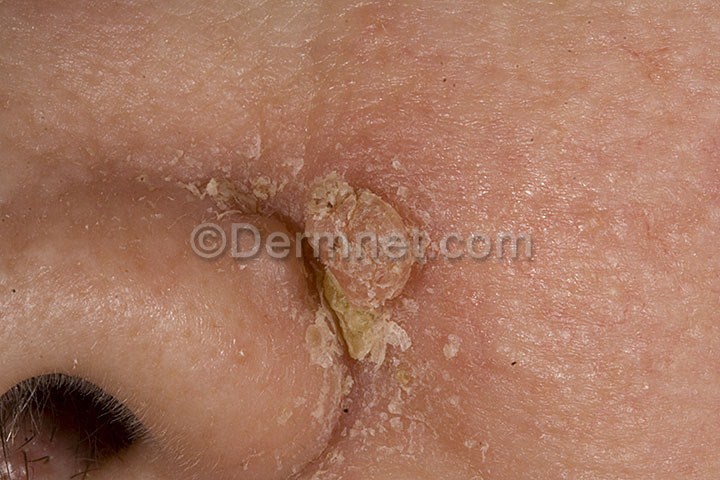
Disease: Warts Molluscum and other Viral Infections